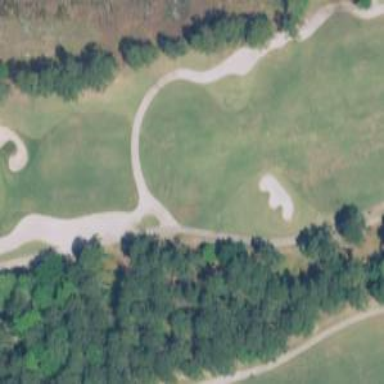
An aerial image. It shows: Path designated for golf carts.